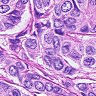
Metastatic tissue present: yes